Interaction volume radius: 5 \u00c5
Interaction volume height: 15 \u00c5
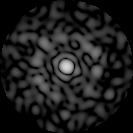
Disorder parameter: 0.8437